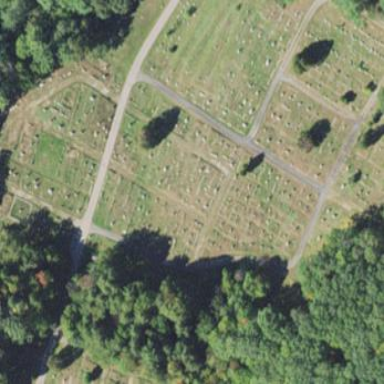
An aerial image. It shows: Cemetery.